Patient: sex M, age 49
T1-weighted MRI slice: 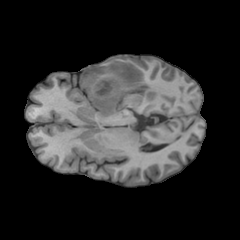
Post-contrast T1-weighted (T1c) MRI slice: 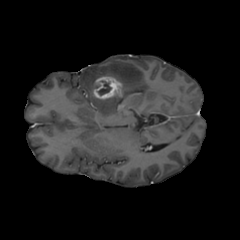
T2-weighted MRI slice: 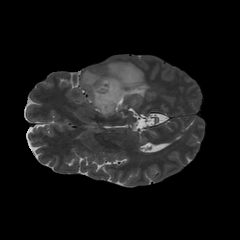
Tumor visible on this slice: yes
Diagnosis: Glioblastoma, IDH-wildtype
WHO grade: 4